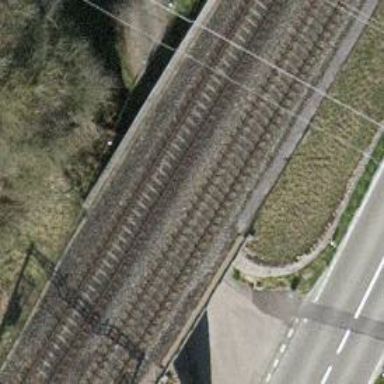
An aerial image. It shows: Railway bridge with electrified contact line. There is one track on the bridge.